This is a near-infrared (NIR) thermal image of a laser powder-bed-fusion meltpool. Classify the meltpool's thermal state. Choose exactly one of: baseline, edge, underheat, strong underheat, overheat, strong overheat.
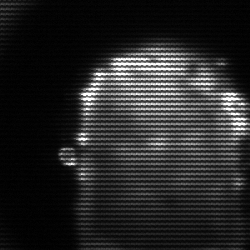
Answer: baseline